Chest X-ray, AP view. Patient: 54 years old, sex M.
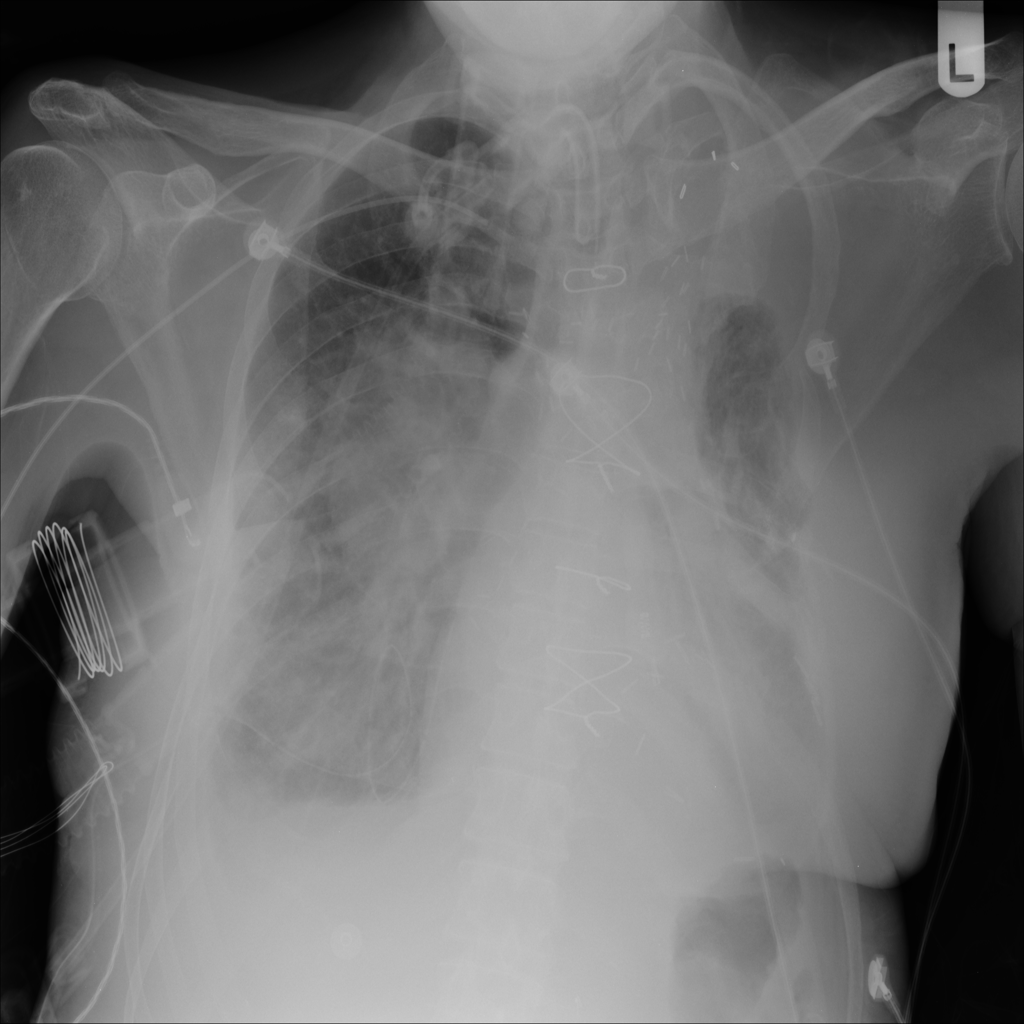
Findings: No Finding